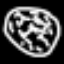
Label: donut